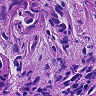
Metastatic tissue present: yes